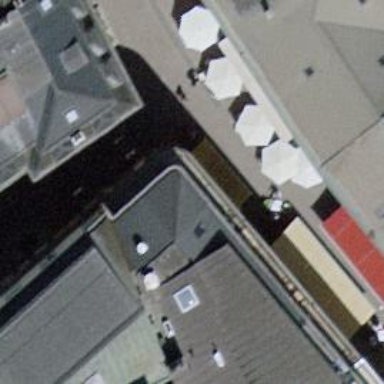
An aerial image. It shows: Kiosk.